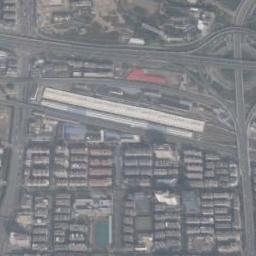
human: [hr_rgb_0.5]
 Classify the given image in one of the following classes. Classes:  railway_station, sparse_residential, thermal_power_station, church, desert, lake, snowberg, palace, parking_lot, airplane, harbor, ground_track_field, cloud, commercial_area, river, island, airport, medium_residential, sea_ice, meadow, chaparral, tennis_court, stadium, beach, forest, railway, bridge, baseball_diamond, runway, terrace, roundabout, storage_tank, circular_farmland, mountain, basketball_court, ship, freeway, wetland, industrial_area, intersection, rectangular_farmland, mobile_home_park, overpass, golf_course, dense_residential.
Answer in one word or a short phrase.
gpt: railway_station